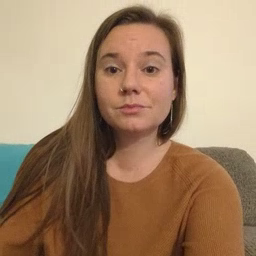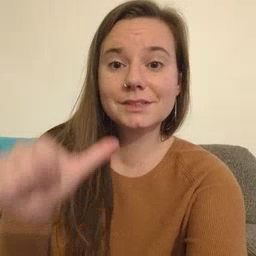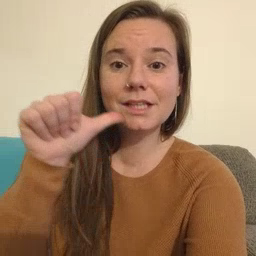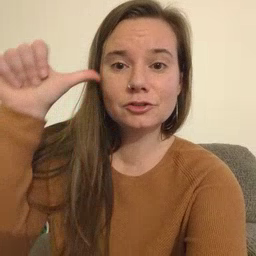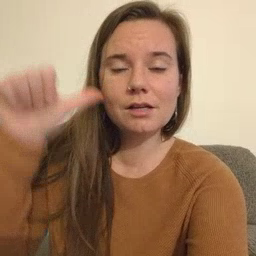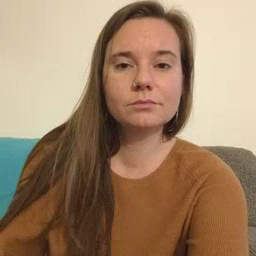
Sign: yesterday